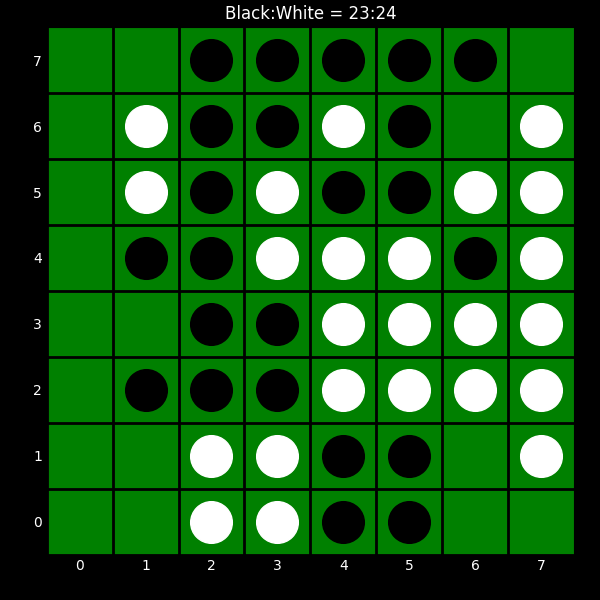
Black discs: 23
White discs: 24